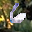
Label: 6